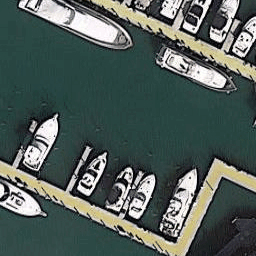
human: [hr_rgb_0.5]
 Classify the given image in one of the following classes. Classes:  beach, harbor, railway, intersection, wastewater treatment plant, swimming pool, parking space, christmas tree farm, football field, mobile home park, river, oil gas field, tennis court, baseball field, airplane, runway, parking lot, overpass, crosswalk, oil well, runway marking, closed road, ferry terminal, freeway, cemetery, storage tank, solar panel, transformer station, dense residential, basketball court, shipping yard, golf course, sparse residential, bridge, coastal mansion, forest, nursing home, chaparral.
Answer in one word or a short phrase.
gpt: harbor